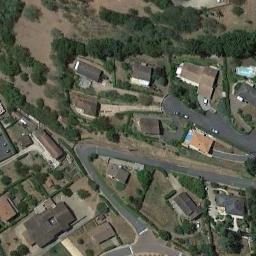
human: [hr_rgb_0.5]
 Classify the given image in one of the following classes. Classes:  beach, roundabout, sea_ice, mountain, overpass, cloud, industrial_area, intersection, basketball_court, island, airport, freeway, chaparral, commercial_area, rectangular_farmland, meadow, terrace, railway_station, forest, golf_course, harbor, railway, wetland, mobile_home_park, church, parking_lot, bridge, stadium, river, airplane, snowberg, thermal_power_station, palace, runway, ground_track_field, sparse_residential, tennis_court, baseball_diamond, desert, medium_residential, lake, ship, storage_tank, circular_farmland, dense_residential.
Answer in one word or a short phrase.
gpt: medium_residential